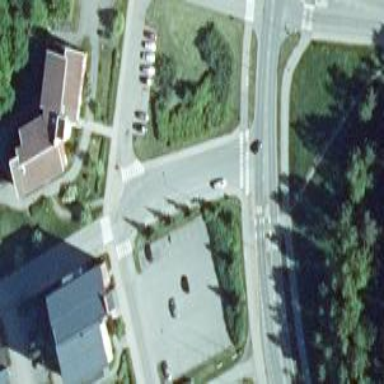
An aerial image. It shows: Parking area.